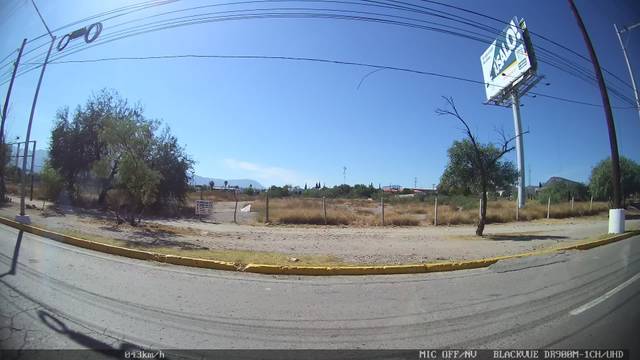
Region: Mexico
Coordinates: 25.45, -100.996